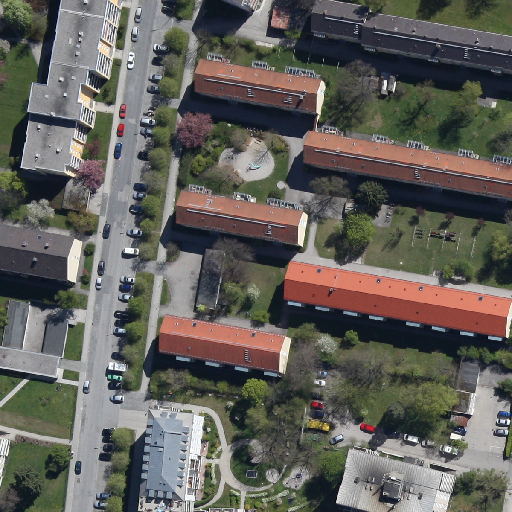
Referring expression: sidewalk along with tree